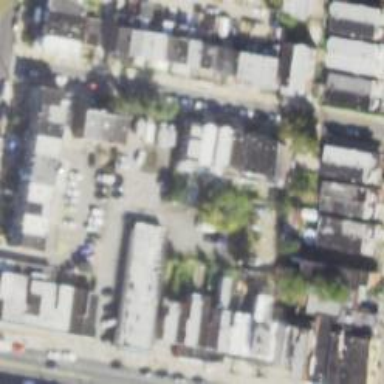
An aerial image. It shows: Alleyway designated as service road.